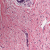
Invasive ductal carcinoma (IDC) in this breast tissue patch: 0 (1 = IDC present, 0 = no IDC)